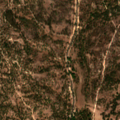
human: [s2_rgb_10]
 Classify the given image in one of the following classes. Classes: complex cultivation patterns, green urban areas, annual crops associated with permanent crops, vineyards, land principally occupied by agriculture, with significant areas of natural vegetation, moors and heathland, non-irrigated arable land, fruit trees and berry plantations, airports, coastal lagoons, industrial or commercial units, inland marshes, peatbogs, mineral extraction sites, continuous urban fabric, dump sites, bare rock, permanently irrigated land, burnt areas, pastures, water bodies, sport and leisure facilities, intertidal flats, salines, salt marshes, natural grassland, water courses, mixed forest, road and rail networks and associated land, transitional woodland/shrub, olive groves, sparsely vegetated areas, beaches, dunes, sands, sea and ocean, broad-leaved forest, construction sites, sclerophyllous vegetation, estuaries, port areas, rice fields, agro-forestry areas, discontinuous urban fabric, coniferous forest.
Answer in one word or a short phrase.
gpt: non-irrigated arable land, agro-forestry areas, broad-leaved forest, mixed forest